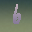
Label: 6